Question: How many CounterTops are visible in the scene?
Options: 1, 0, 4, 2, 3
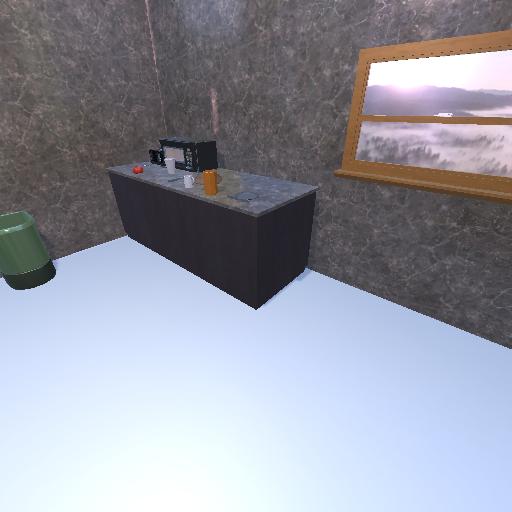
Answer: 1